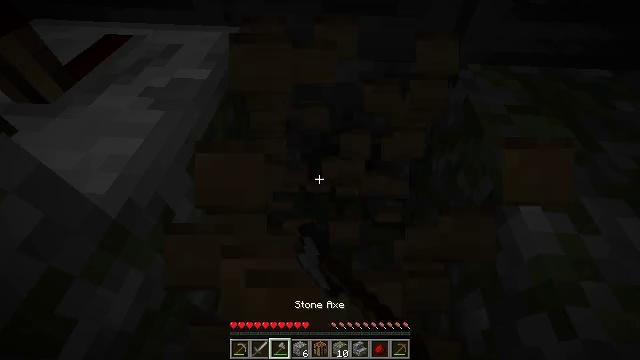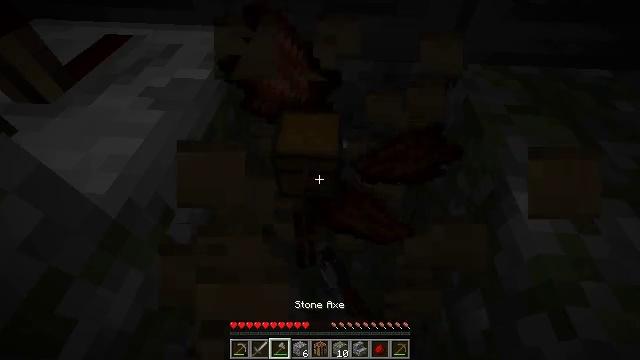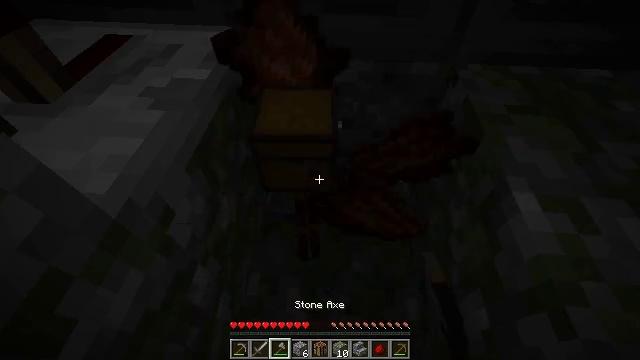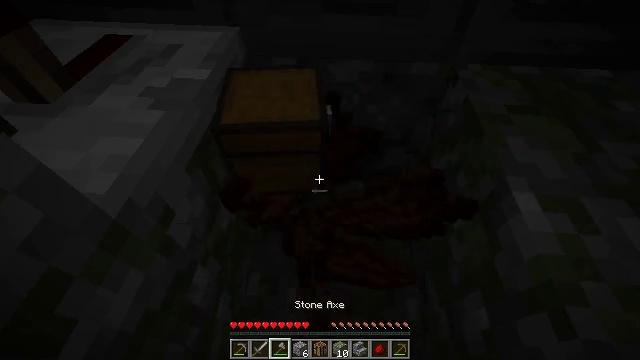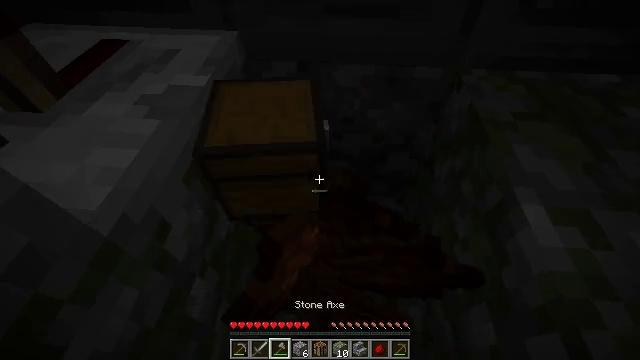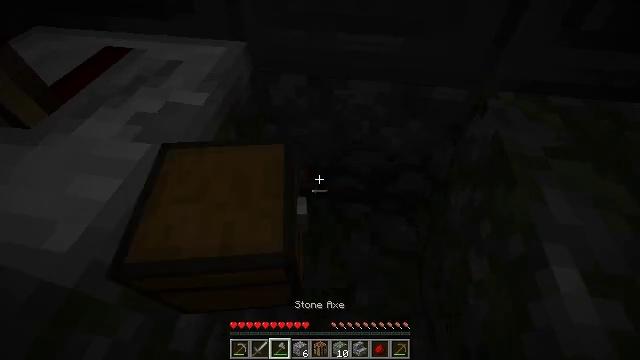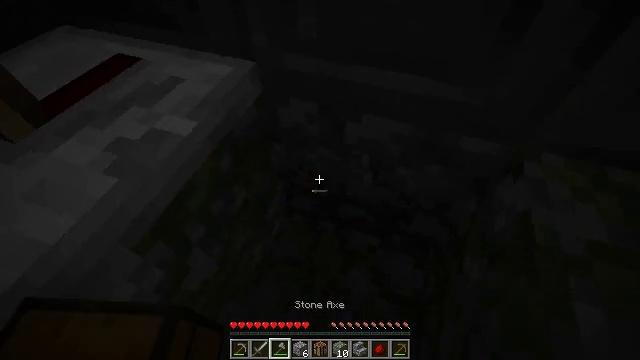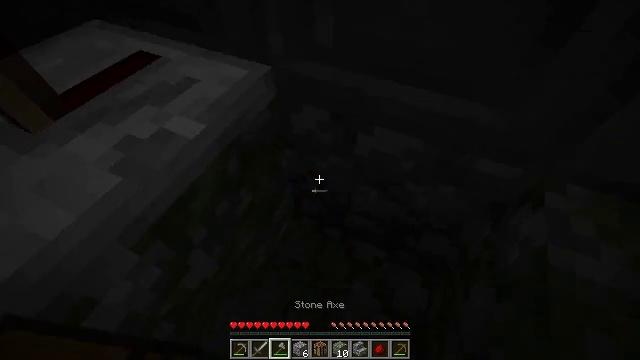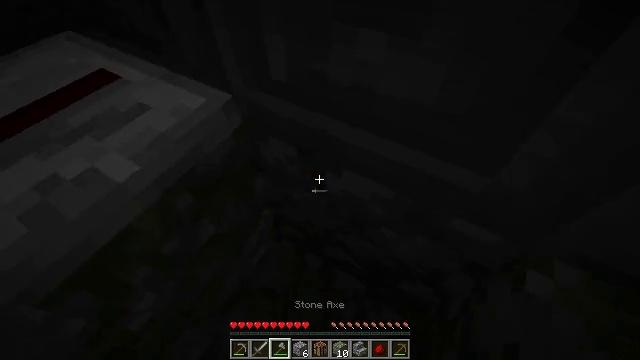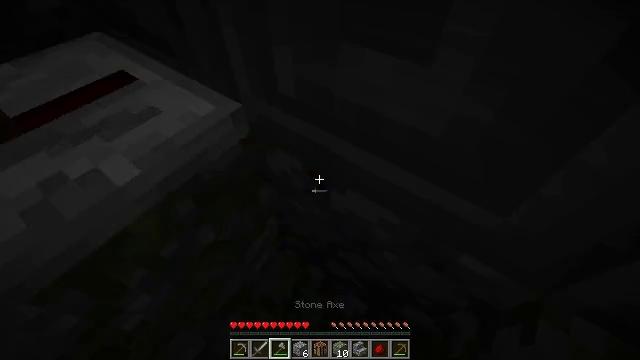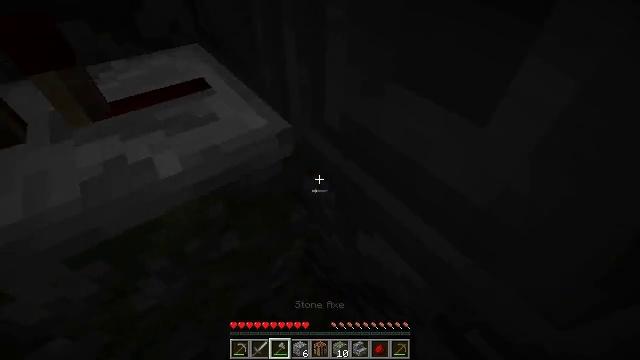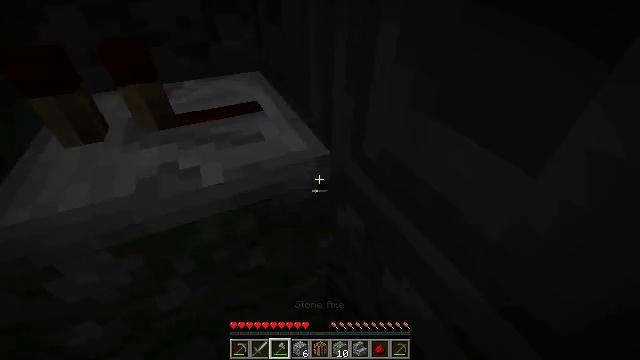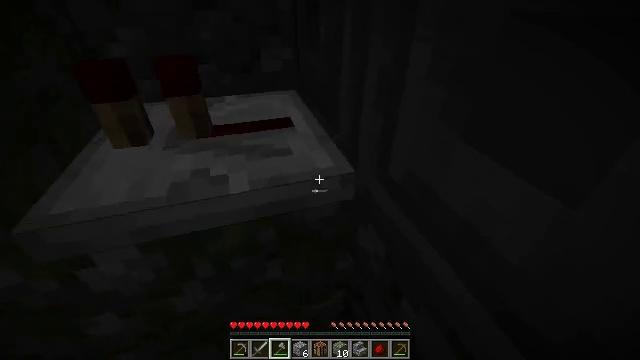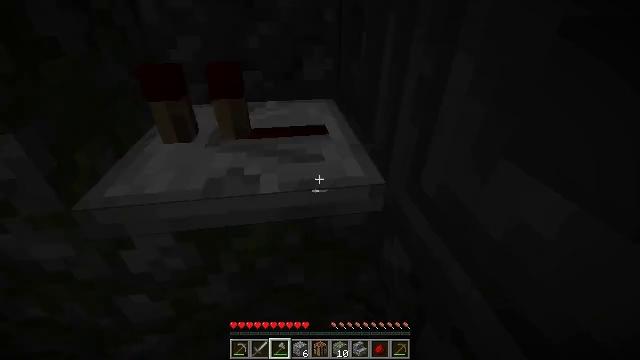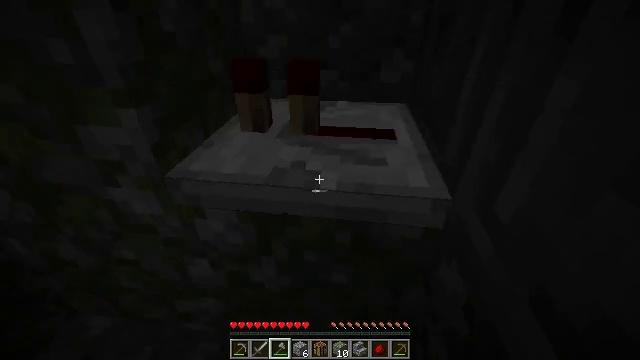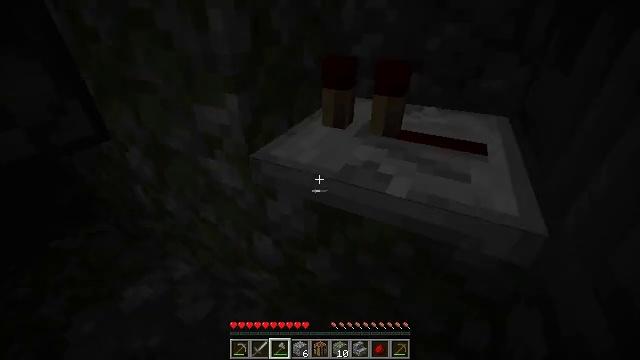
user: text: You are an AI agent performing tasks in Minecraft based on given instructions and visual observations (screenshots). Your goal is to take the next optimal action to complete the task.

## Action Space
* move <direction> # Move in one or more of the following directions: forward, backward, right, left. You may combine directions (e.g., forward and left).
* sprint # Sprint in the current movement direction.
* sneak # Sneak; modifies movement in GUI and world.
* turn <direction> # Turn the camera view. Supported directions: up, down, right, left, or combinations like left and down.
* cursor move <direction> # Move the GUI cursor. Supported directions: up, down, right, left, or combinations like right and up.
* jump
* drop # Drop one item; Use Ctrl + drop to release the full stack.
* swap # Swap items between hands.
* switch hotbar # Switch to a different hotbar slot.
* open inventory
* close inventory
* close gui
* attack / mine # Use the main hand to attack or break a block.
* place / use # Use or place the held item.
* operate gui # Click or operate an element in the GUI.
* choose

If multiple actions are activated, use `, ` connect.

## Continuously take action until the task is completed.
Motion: motion action
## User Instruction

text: Gather the repeater by attacking it.
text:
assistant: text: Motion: attack / mine
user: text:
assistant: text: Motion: attack / mine
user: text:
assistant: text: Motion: no_op
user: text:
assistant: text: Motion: move forward
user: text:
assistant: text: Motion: move forward and move right, turn left
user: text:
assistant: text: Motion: move forward and move right, turn left
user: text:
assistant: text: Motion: move forward and move right, turn left
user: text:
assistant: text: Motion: move right, turn left
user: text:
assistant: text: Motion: turn left and up
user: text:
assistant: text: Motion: turn left and up
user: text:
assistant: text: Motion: turn left and up
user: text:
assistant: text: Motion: turn left and up
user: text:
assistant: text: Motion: turn left and up
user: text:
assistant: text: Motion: turn left
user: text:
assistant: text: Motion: turn left
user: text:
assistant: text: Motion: turn left
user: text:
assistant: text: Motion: turn up
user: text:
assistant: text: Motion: turn right and up
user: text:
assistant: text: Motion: turn left
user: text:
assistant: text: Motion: turn left
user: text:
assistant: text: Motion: turn left
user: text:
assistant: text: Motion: turn left
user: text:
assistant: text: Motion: no_op
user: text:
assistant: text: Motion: no_op
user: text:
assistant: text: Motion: open inventory
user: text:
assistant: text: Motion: open inventory
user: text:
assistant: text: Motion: open inventory
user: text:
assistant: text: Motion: no_op
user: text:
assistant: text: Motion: cursor move right and down
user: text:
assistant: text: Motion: no_op